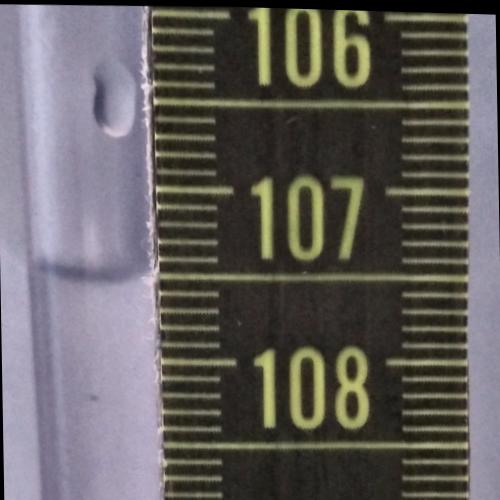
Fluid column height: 107.5 cm